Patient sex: F
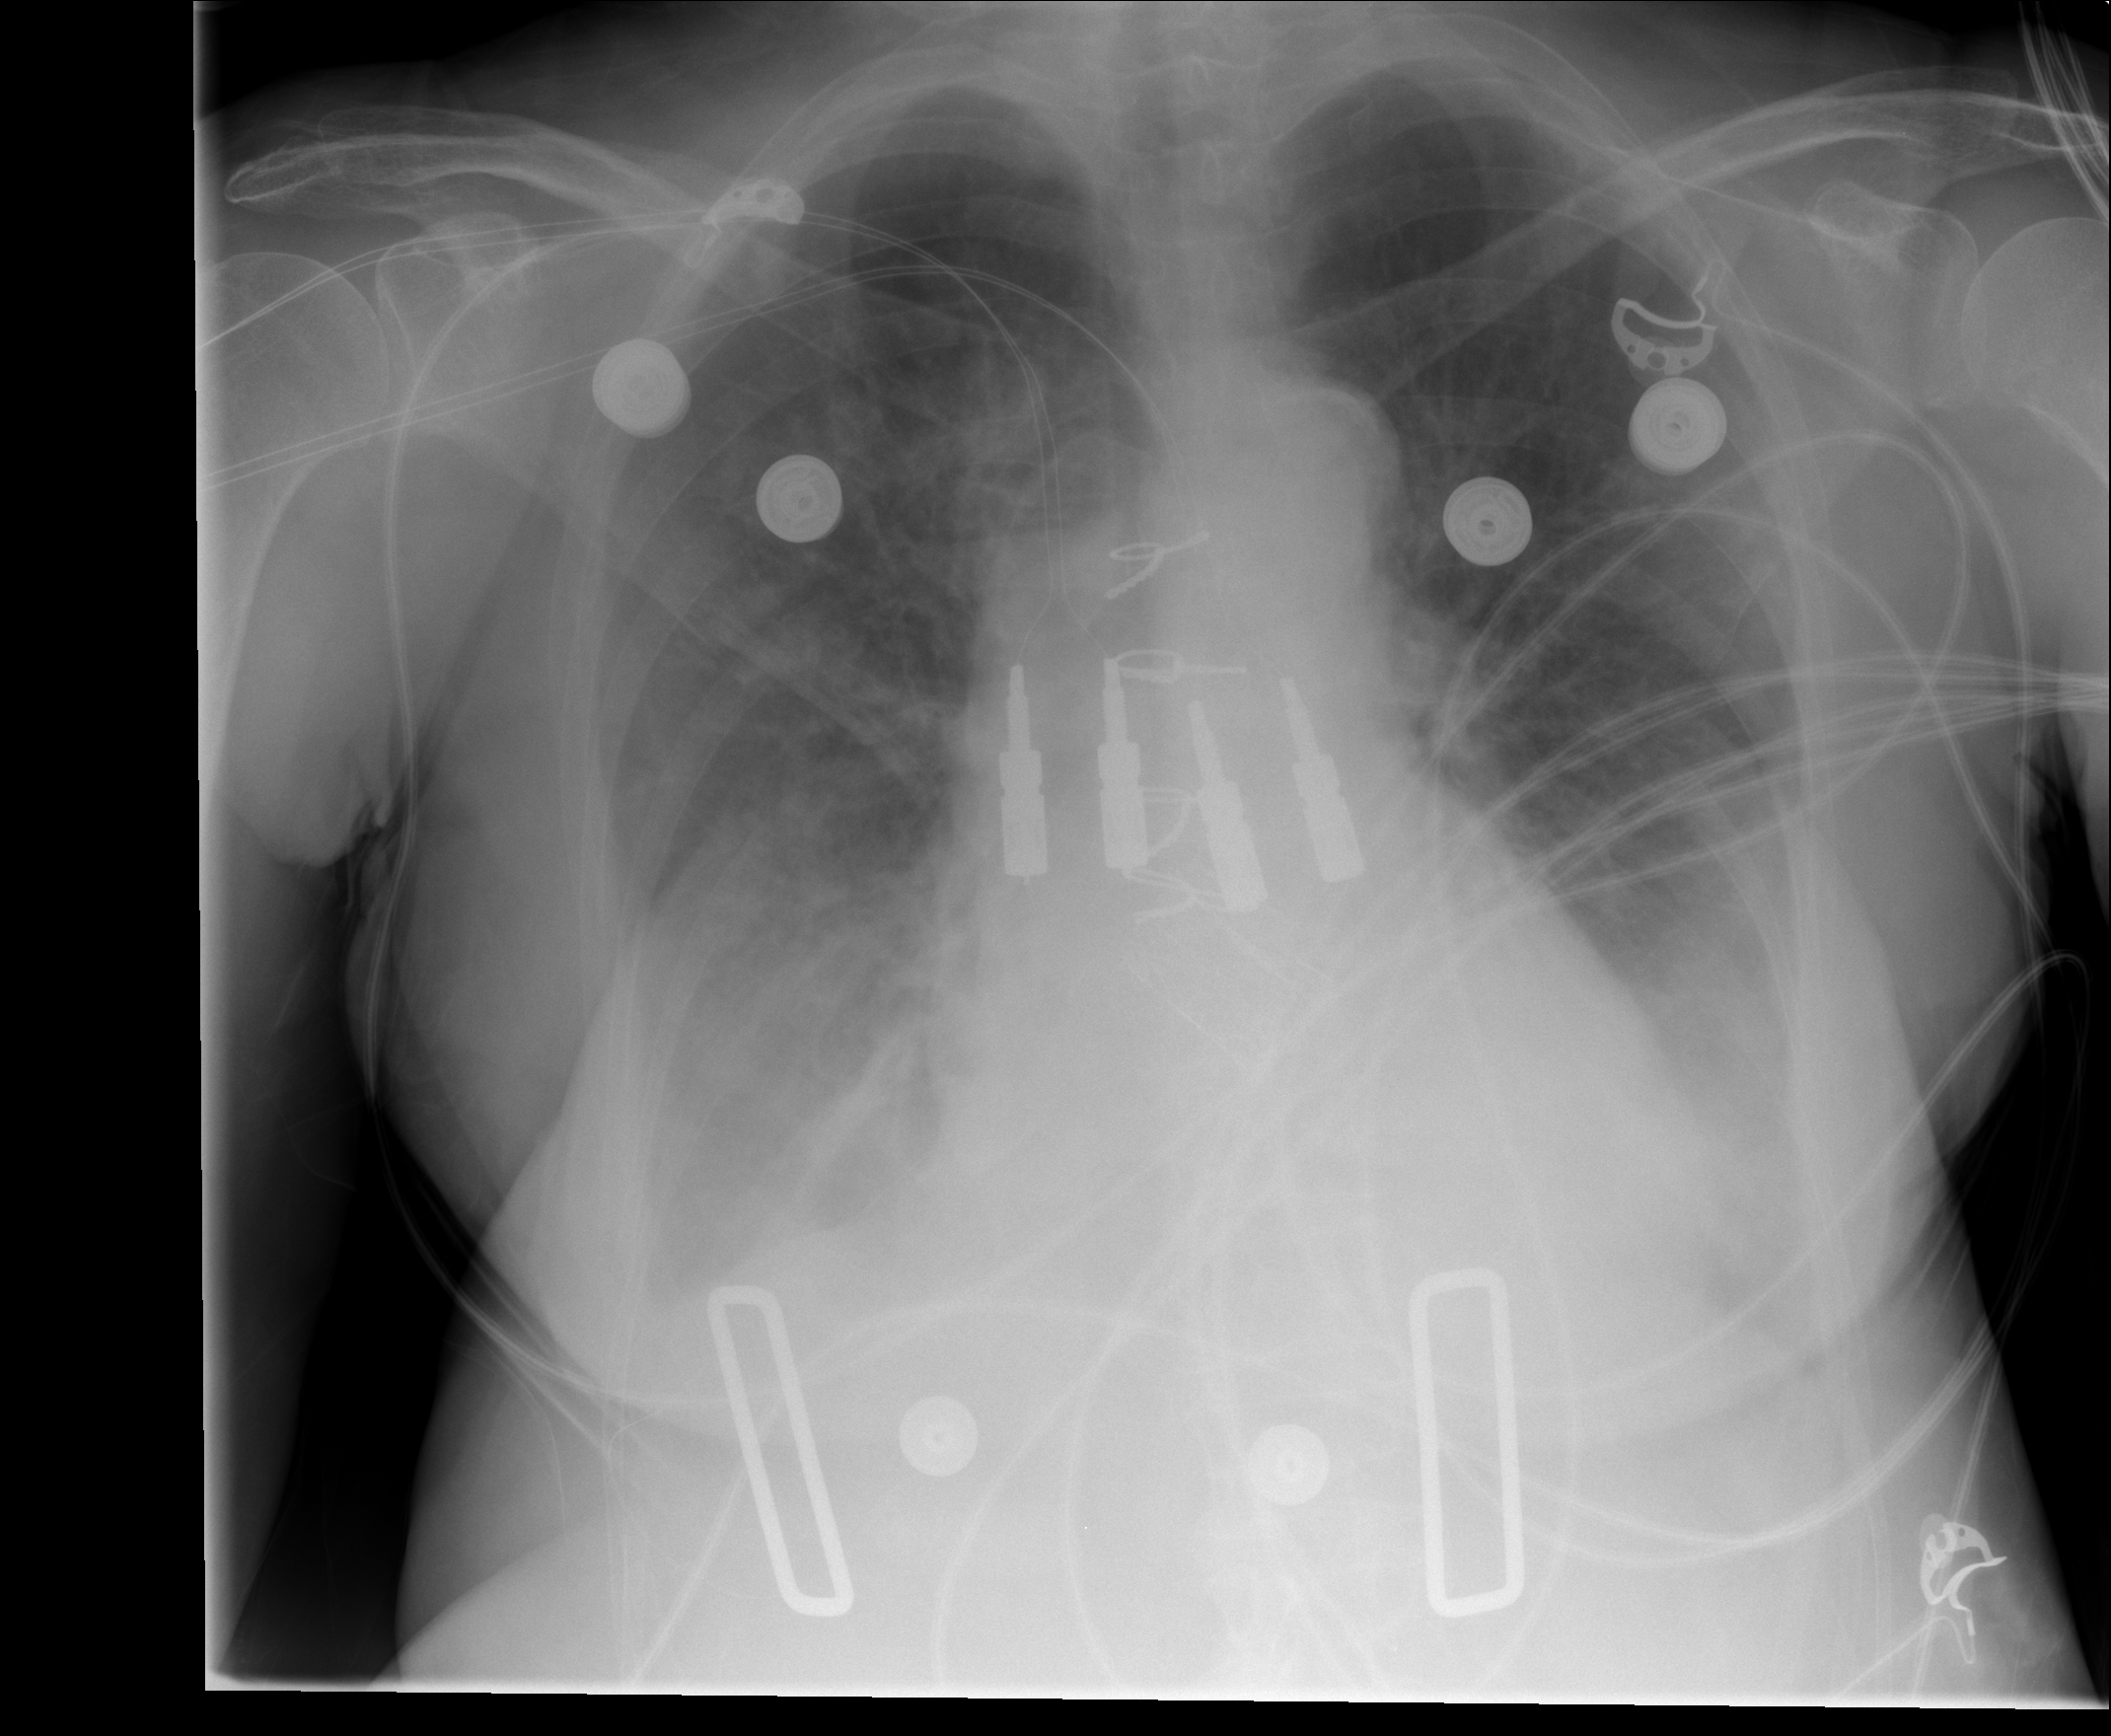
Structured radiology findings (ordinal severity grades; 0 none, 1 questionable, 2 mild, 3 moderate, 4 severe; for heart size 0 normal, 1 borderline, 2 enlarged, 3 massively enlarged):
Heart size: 0
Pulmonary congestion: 2
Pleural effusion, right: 3
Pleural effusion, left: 2
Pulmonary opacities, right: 2
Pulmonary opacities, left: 2
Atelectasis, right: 2
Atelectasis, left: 2